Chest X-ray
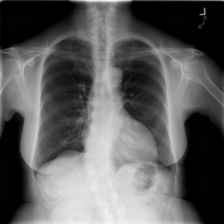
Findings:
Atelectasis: negative
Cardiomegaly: negative
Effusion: negative
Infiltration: negative
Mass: negative
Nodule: negative
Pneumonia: negative
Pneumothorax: negative
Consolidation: negative
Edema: negative
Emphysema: negative
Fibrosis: negative
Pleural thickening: negative
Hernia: negative